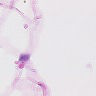
Metastatic tissue present: no